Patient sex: F
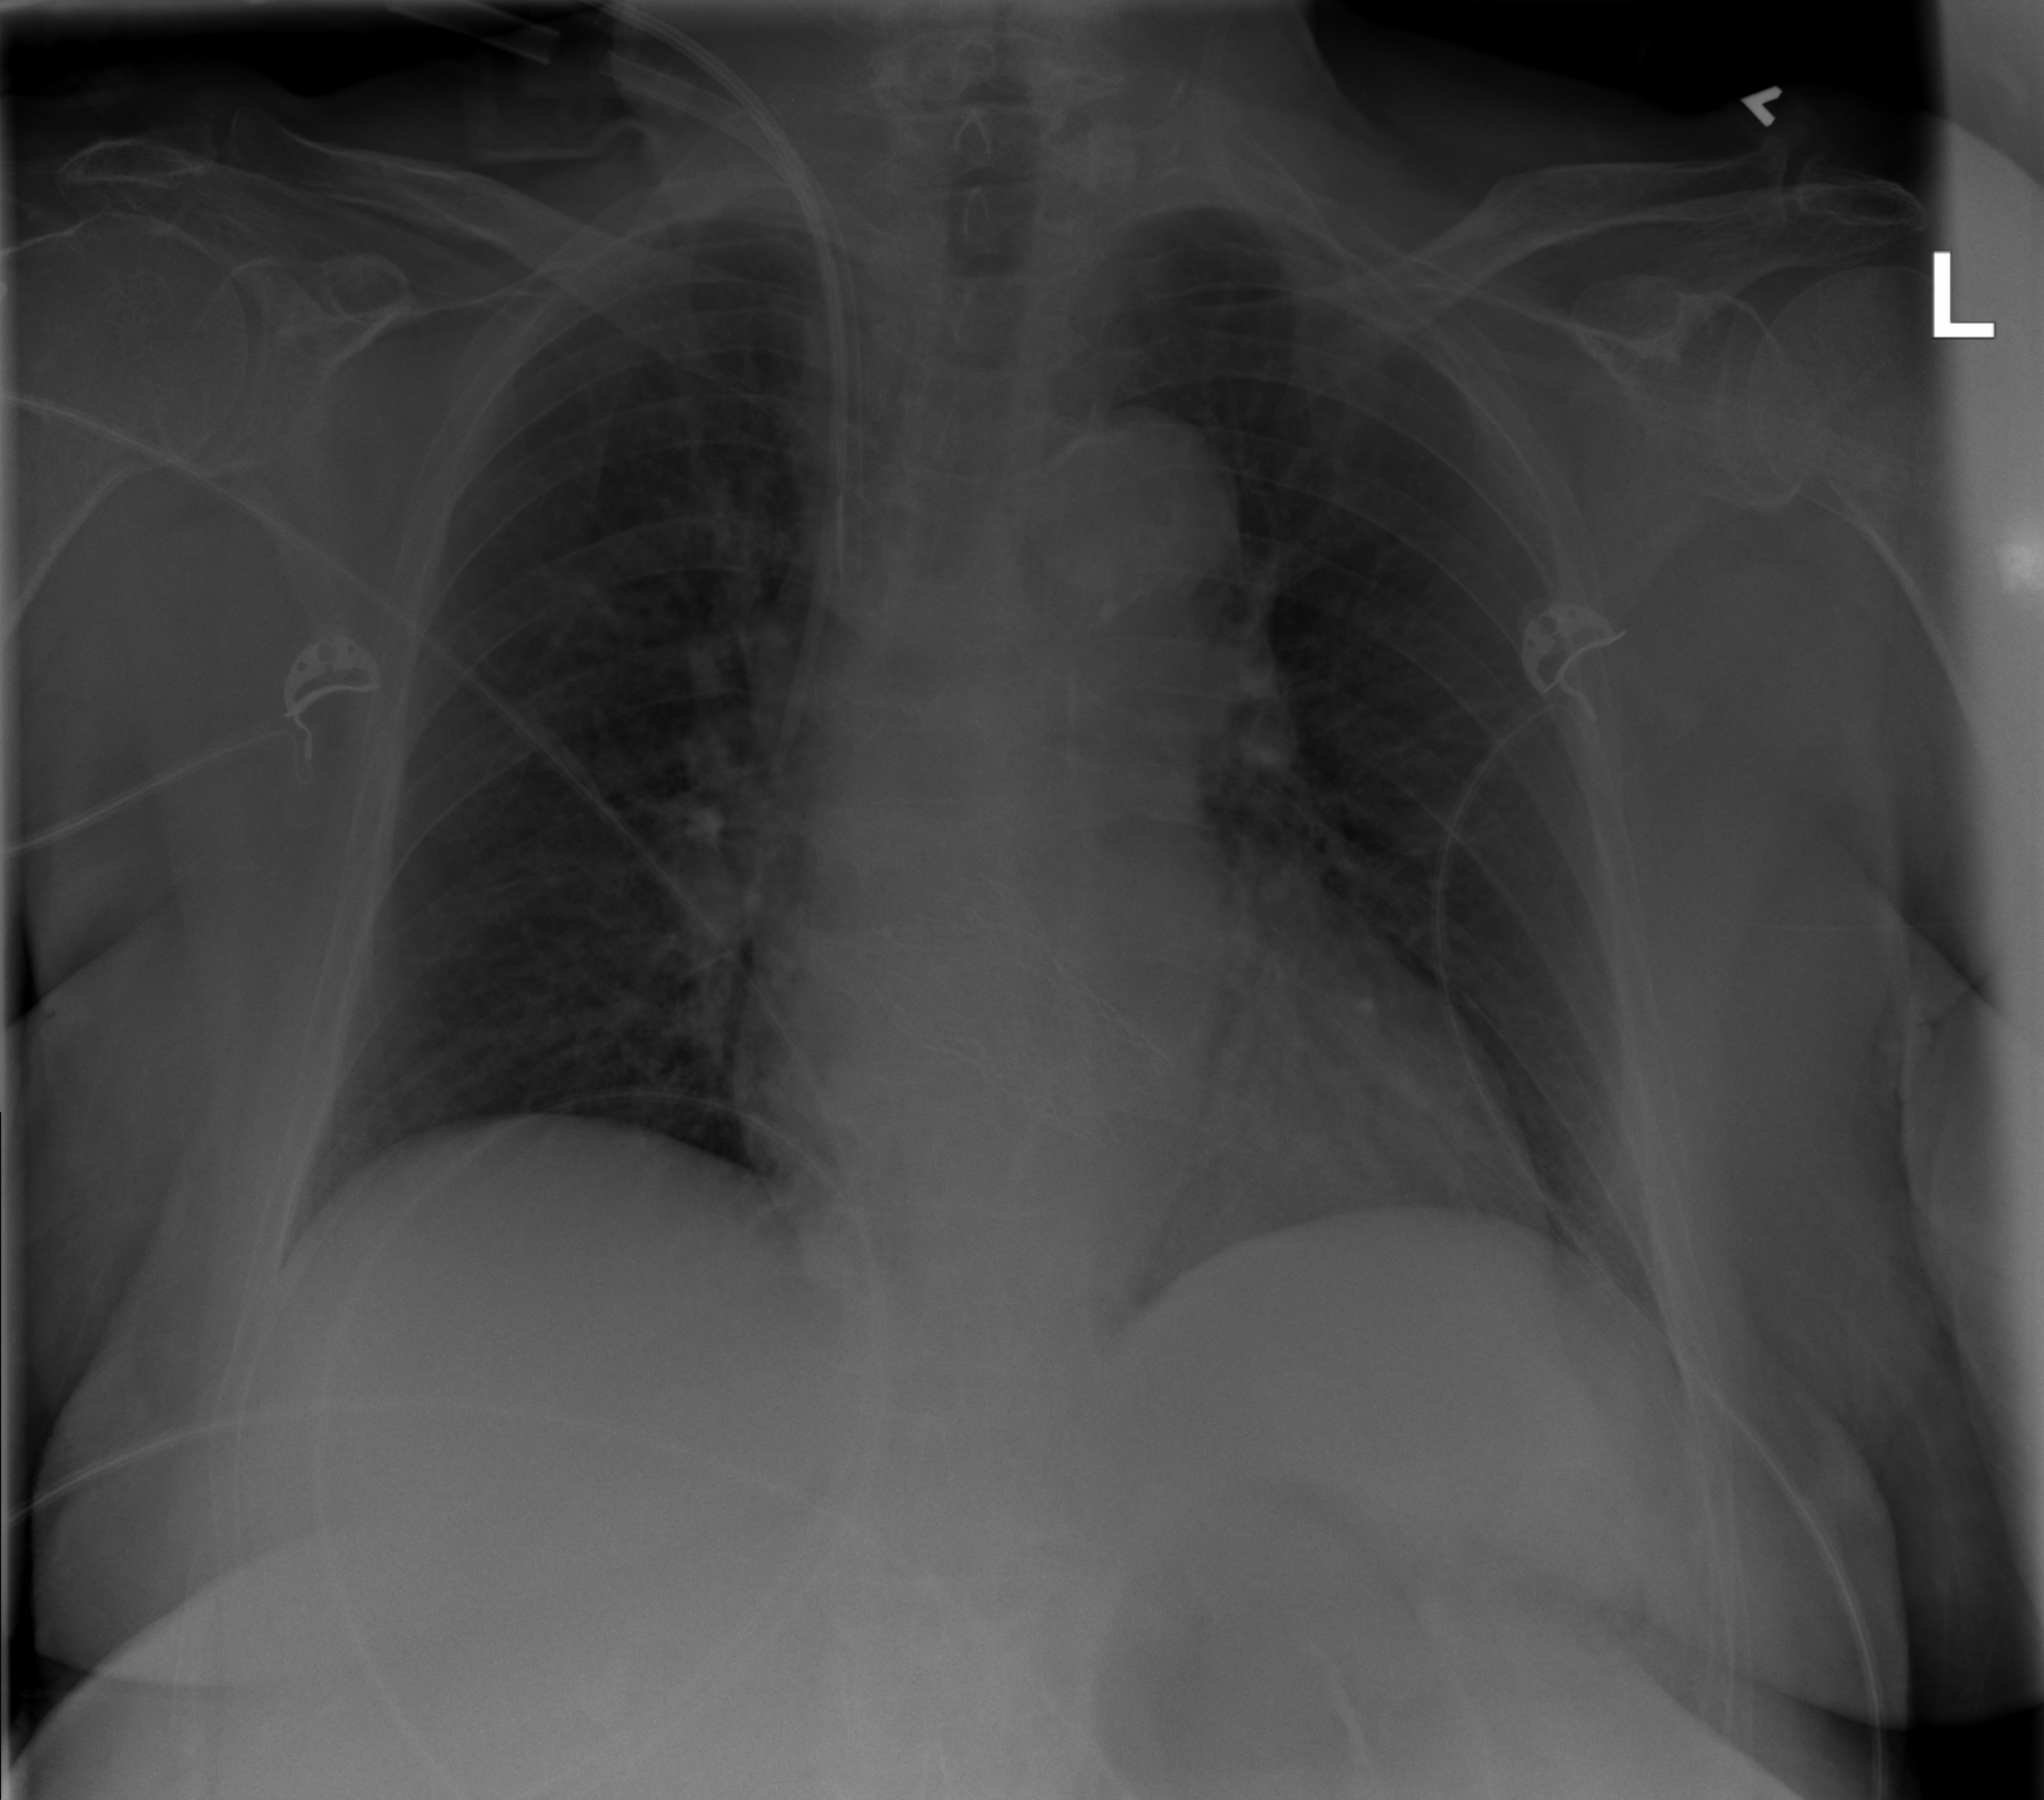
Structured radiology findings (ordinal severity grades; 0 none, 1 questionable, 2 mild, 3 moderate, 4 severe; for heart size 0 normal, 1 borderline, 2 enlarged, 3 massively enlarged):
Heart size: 0
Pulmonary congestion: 2
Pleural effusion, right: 0
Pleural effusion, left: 0
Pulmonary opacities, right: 0
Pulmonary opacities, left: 2
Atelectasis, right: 1
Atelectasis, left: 2